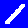
Digit: 1